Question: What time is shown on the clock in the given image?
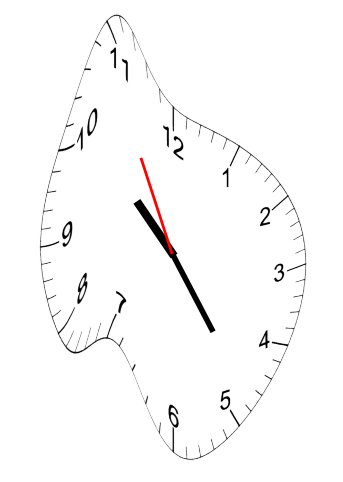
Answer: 10:23:55